Question: I'm trying the following code in JSP to embed an Applet into a JSP page but it can't display it. The JSP code snippet goes below.
'''
<%@page contentType="text/html" pageEncoding="UTF-8"%>
<html>
<head>
<meta http-equiv="Content-Type" content="text/html; charset=UTF-8">
<title>Analog Clock</title>
</head>
<body>
<jsp:plugin align="middle" height="500" width="500" type="applet"
code="AnalogClock.class" name="clock"
codebase="E:\JavaProNetBeens\JSPProject\web"/>
</body>
</html>
'''
---
Where 'AnalogClock.class' is a class file already complied successfully and placed in the relevant JSP project itself that displays an analog clock. The relevant snap shot is as follows.
---

---
The browser tells that it requires some additional plugins. Which plugins are needed to display an Applet on the browser or something else is wrong in the above code snippet itself?
---
EDIT: Generated HTML source code is as under.
'''
<html>
<head>
<meta http-equiv="Content-Type" content="text/html; charset=UTF-8">
<title>Analog Clock</title>
</head>
<body>
<OBJECT classid="clsid:8AD9C840-044E-11D1-B3E9-00805F499D93" name="clock"
width="500" height="500" align="middle" codebase="http://java.sun.com/products
/plugin/1.2.2/jinstall-1_2_2-win.cab#Version=1,2,2,0">
<PARAM name="java_code" value="AnalogClock.class">
<PARAM name="java_codebase" value="E:\JavaProNetBeens\JSPProject\web">
<PARAM name="type" value="application/x-java-applet;">
<COMMENT>
<EMBED type="application/x-java-applet;" name="clock" width="500" height="500"
align="middle" pluginspage="http://java.sun.com/products/plugin/"
java_code="AnalogClock.class" java_codebase="E:\JavaProNetBeens\JSPProject\web"/>
<NOEMBED>
</NOEMBED>
</COMMENT>
</OBJECT>
</body>
'''
---
The applet displayed using the '<APPLET></APPLET>' tag but still not displayed using '<jsp:plugin/>'. The changes I have made can be visible from the following tags.
'''
<jsp:plugin align="middle" height="500" width="500" type="applet"
code="AnalogClock.class" name="clock" codebase="http://localhost:8080/JSPProject"/>
<APPLET code="AnalogClock.class" codebase="http://localhost:8080/JSPProject"
align="baseline" width="200" height="200">
<PARAM name="model" value="AnalogClock.class">
No Java 2 SDK, Standard Edition v 1.4.2 support for APPLET!!
</APPLET>
'''
---
'<jsp:plugin/>' demands some additional plugins. Which plugins are required? or may it not run for some other reasons, please?
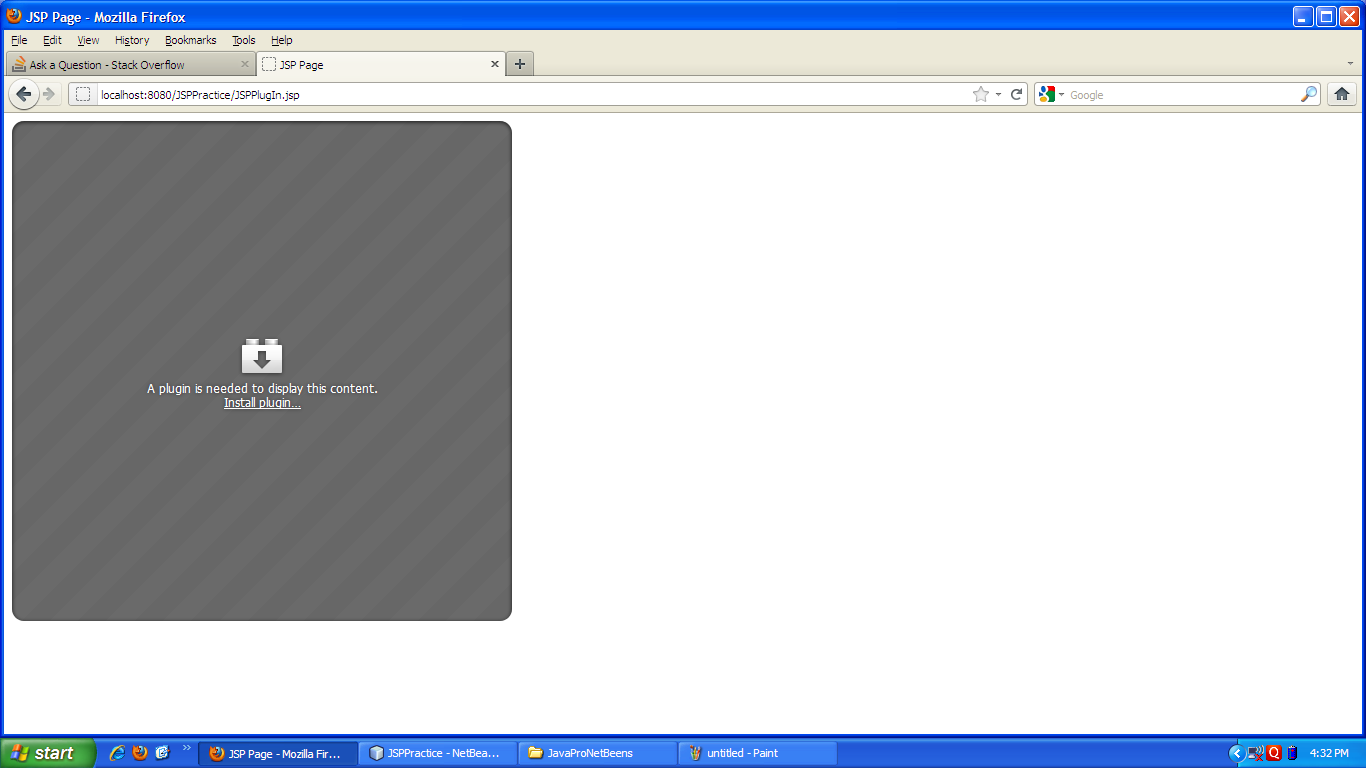
Answer: It would be intresting to see the generated source code.
But how about instead of using macrros you create your object tag yourself like described here:
<URL>